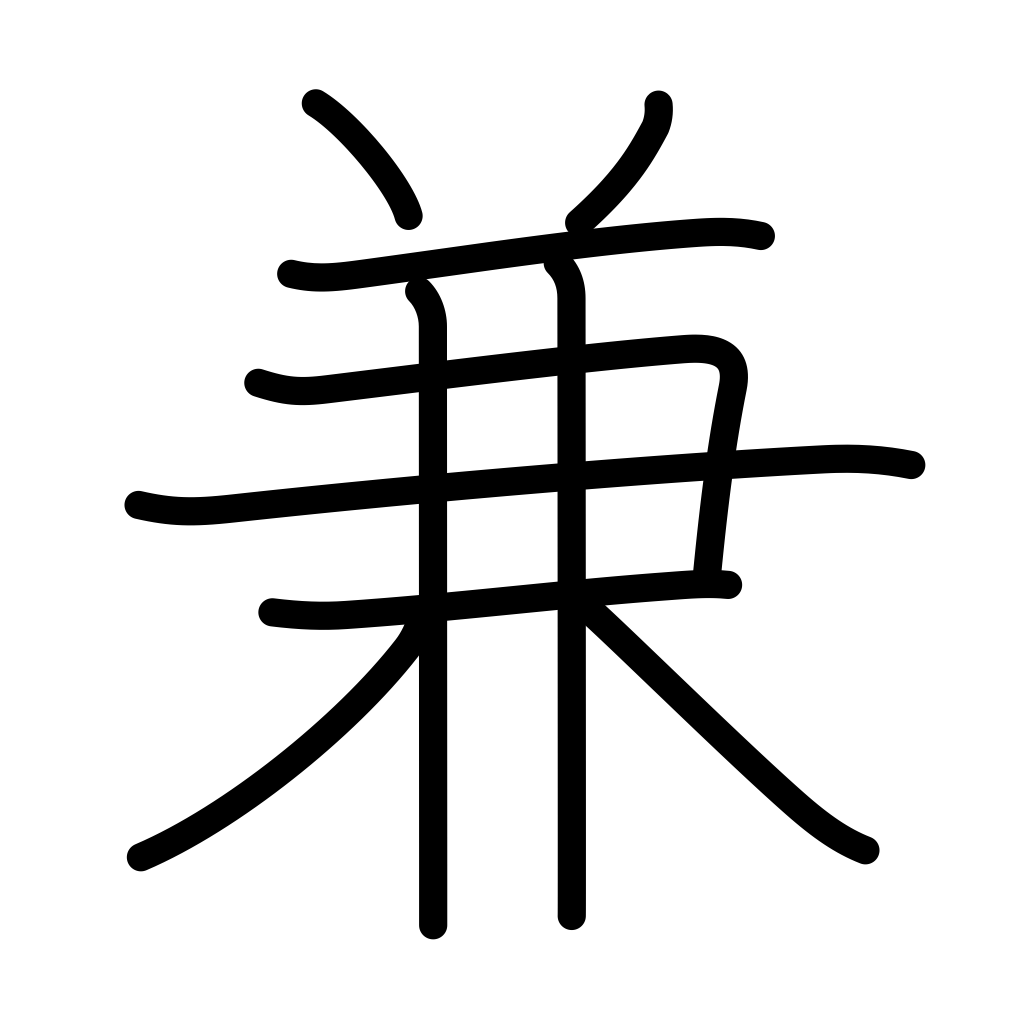
Meaning: concurrently, and, beforehand, in advance